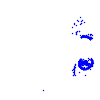
Particle: electron